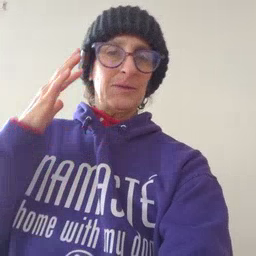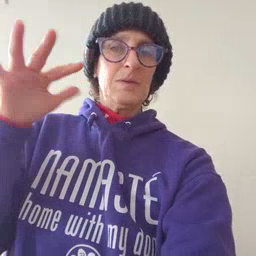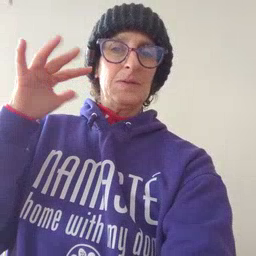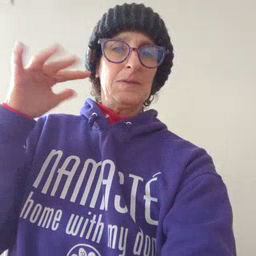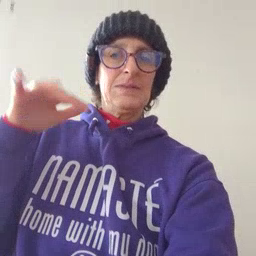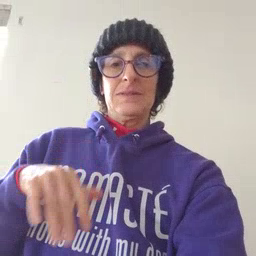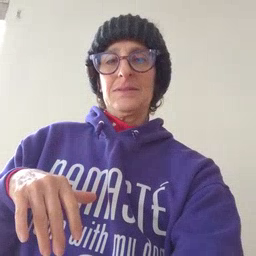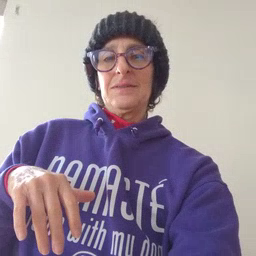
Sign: noisy